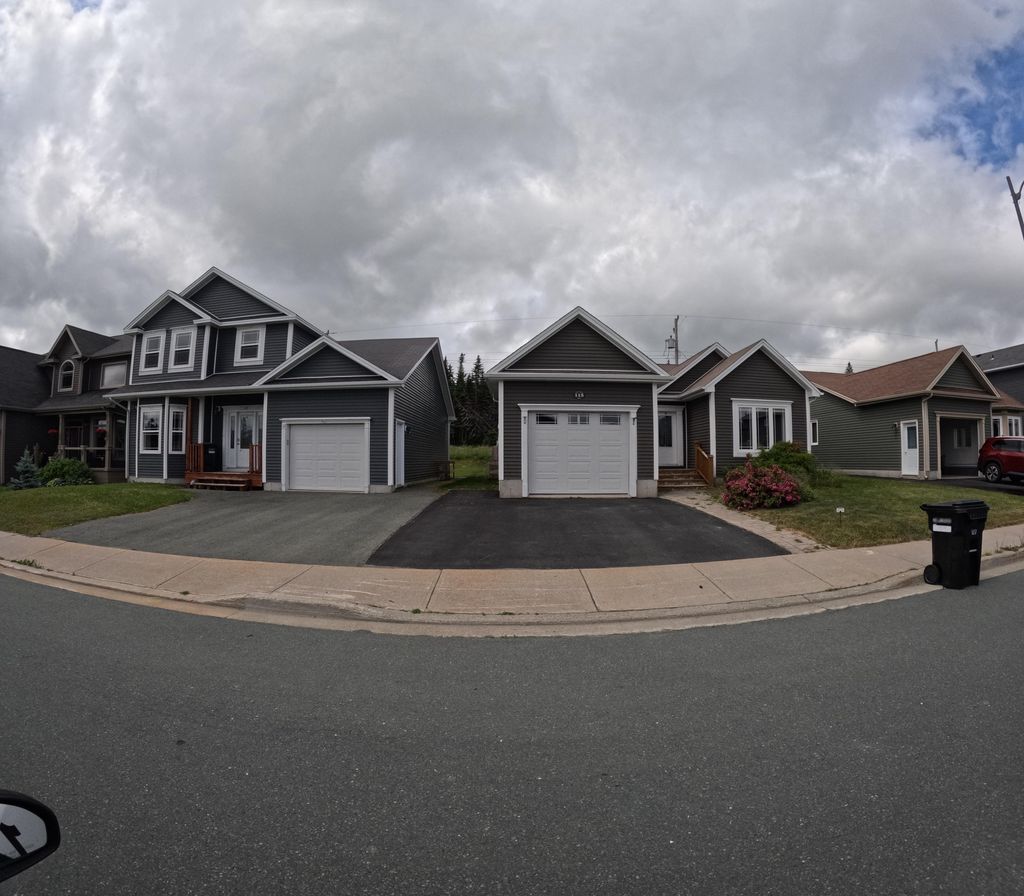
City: st_johns